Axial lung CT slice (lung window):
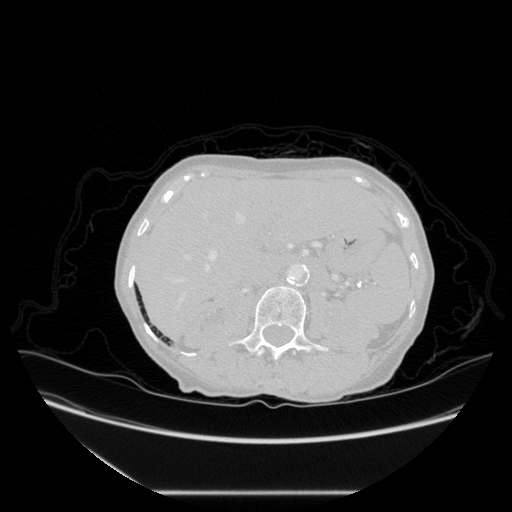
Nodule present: no